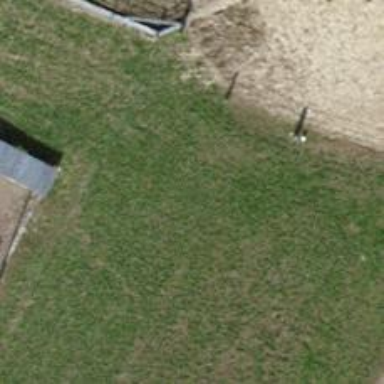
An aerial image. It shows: Fence.